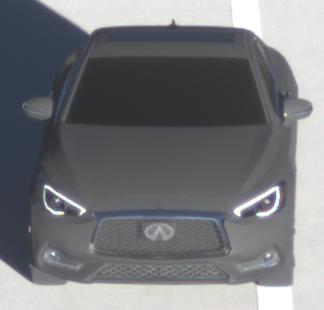
Make: Infiniti
Model: Q60 2.0t
Detailed model: Q60 (V37)
Model produced from: 2016/10
Model produced until: 2018/08
Doors: 2
Color: black
Road condition: dry road
Daytime: sunrise or sunset
Contrast: high contrast